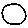
Label: circle